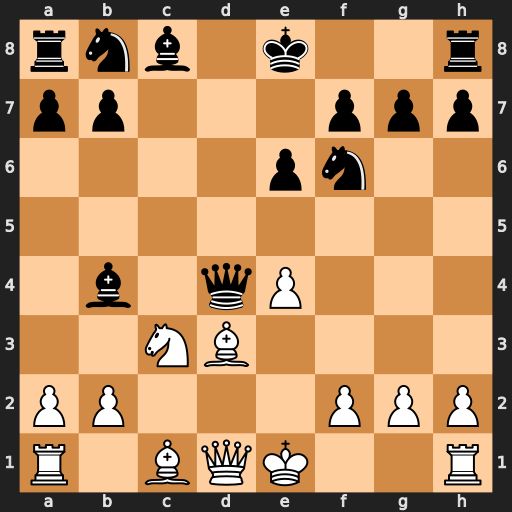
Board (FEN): rnb1k2r/pp3ppp/4pn2/8/1b1qP3/2NB4/PP3PPP/R1BQK2R
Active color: w
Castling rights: KQkq
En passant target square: -
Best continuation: Bb5+ Qd7 Bxd7+